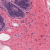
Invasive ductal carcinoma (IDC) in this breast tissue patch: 0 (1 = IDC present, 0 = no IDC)